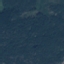
Label: Forest